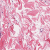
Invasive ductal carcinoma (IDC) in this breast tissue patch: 0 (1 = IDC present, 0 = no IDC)